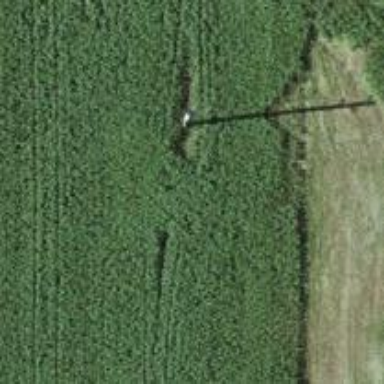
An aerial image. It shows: Power pole.